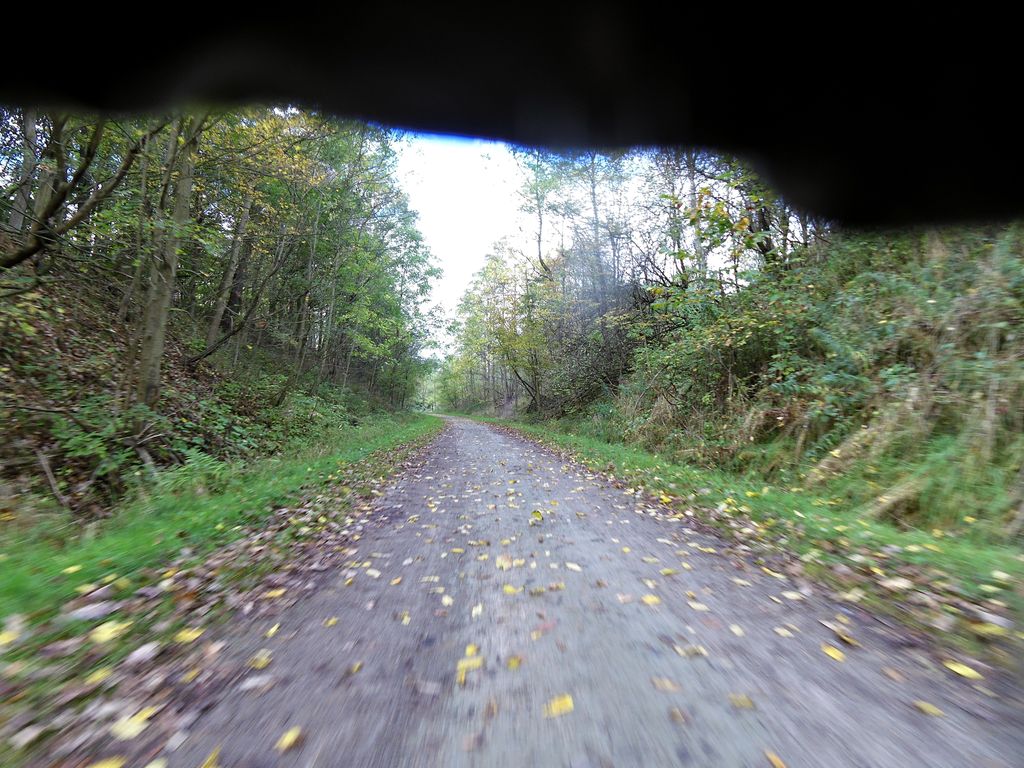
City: hamilton